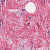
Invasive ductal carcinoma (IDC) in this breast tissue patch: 0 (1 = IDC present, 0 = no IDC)